Question: I want to create a dropdown list with each options are like table rows (it should looks like the following image). I don't interested in creating my own control, because it takes lot of time.

Any idea guys ? Please give me some links.
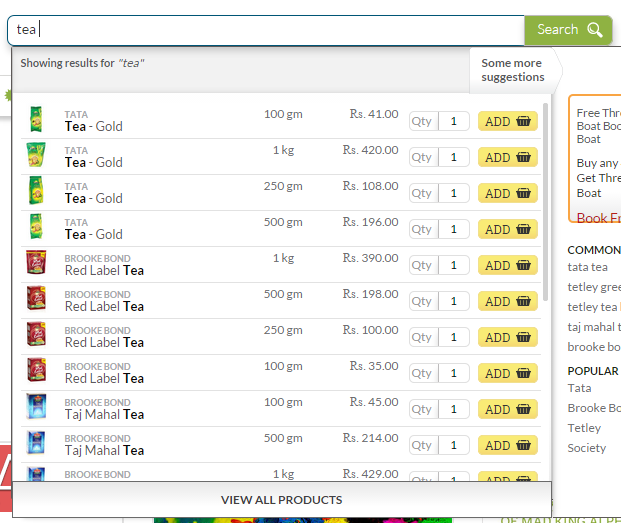
Answer: The content that you want to display is very specific and I doubt that you'll find a plugin to do exactly what you're trying to achieve. Why not slide open a table from a searchable text box. I know its what you're trying to avoid, but it might end up being the most simple solution.
Look at this fiddle that i've created that makes use of a jQuery Searchable plugin.
<URL>
html:
'''
<div class="custom-dropdown">
<input type="search" id="search" value="" class="dropdown-search" placeholder="Search">
<div class="table-wrapper">
<table class="dropdown-table">
<thead>
<tr>
<th colspan="4"> <span class="search-result-counter"></span>
</th>
</tr>
</thead>
<tbody>
<!-- table content here -->
</tbody>
</table>
</div>
</div>
<script src="//rawgithub.com/stidges/jquery-searchable/master/dist/jquery.searchable-1.0.0.min.js"></script>
'''
css:
'''
.custom-dropdown {
position:relative;
}
.custom-dropdown .table-wrapper {
max-height: 150px;
overflow-y:auto;
position:absolute;
top:21px;
border:1px solid #ccc;
display:none;
overflow-x:hidden;
}
.custom-dropdown .dropdown-table {
width: 300px;
}
.custom-dropdown .dropdown-table td {
border-bottom:1px solid #ccc;
}
'''
javascript:
'''
$(function () {
$('.dropdown-table').searchable({
striped: true,
searchType: 'fuzzy'
});
$(".dropdown-search").bind("keyup", function () {
var $this = $(this);
var $table = $this.next();
if ($this.val().length > 0 && $table.is(":hidden")) {
$table.show();
} else {
$table.hide();
}
var resultCount = ($table.find("tr:visible").length - 1);
$table.find(".search-result-counter").html(resultCount + " records found.");
});
});
'''
Hope that helps!